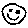
Label: smiley face